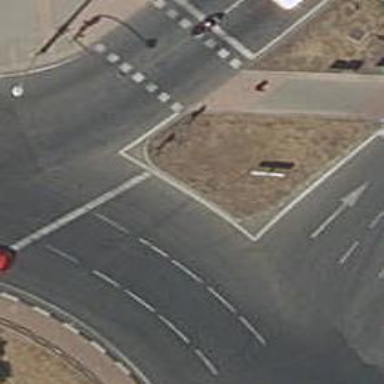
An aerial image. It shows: Roundabout on primary highway.